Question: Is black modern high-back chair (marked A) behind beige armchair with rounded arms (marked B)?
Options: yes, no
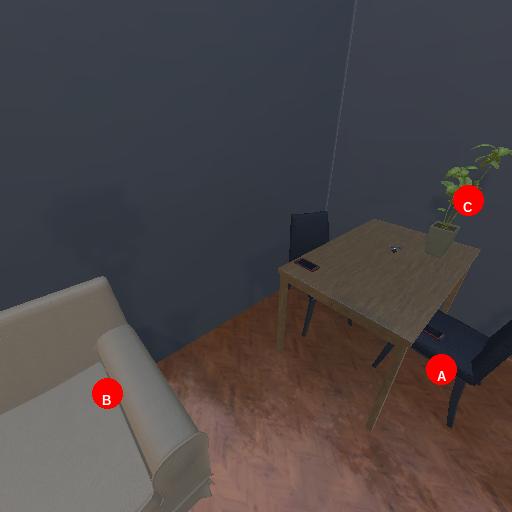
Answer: yes